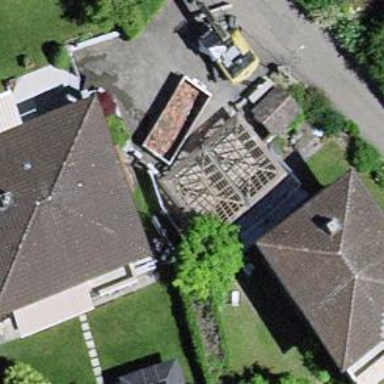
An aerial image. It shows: Garage building.